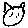
Label: cat